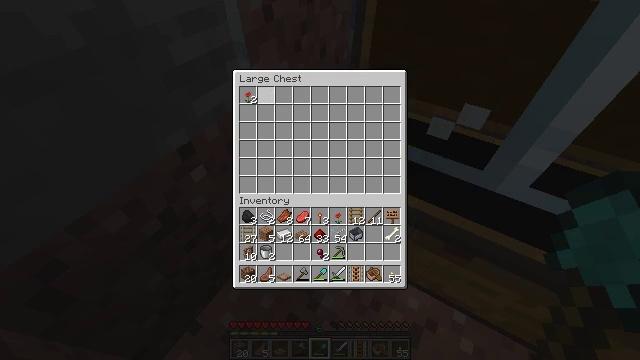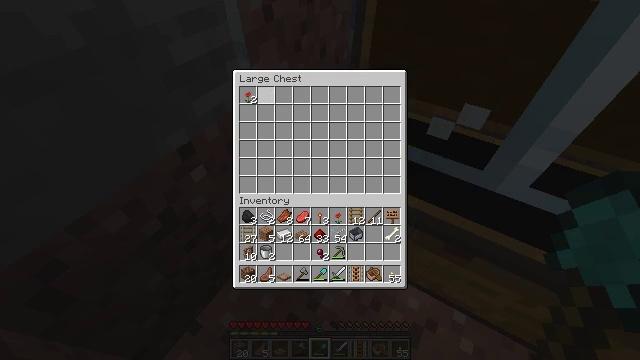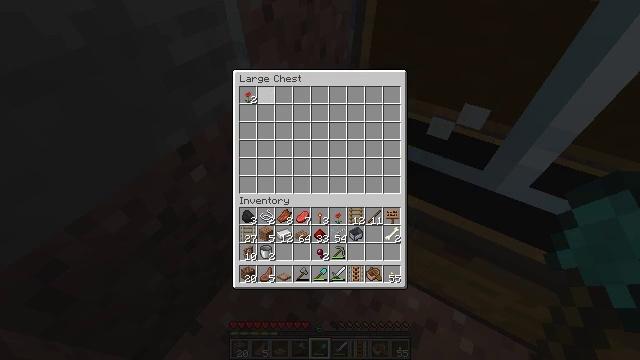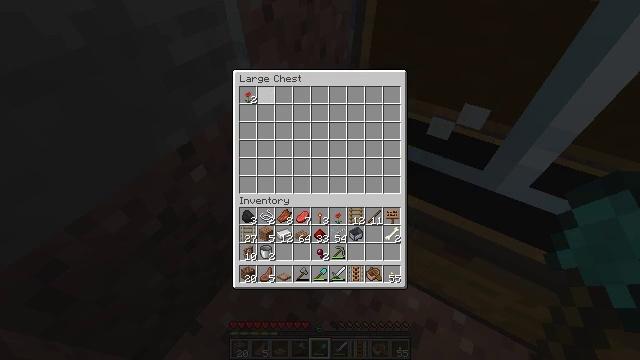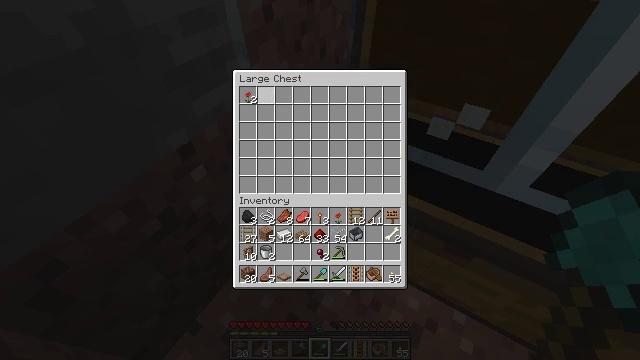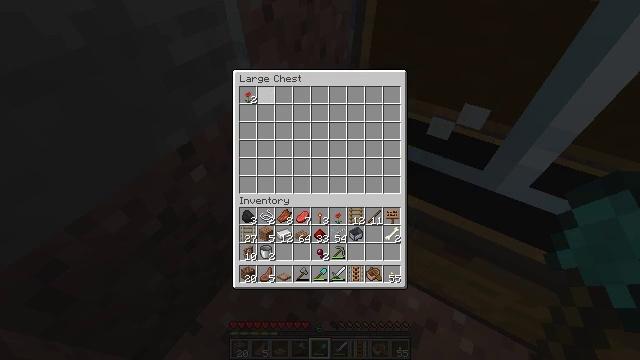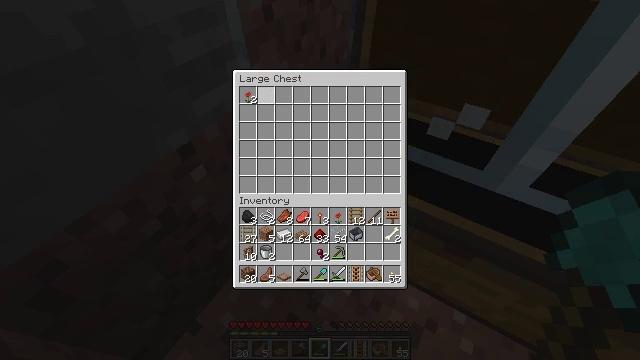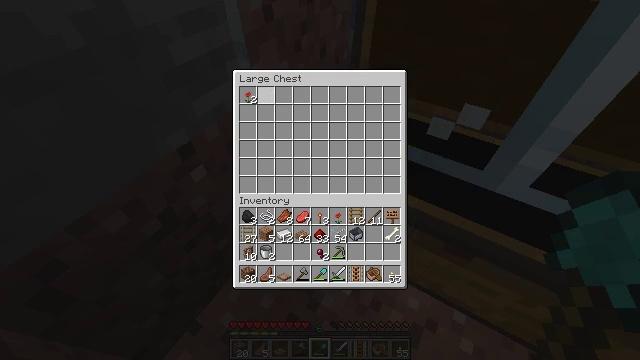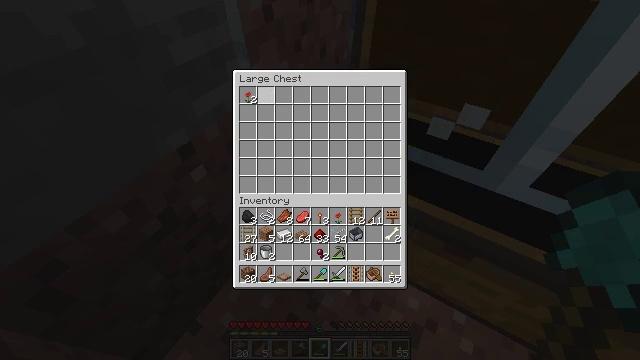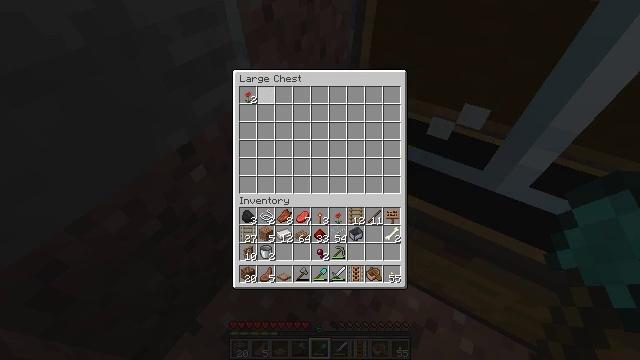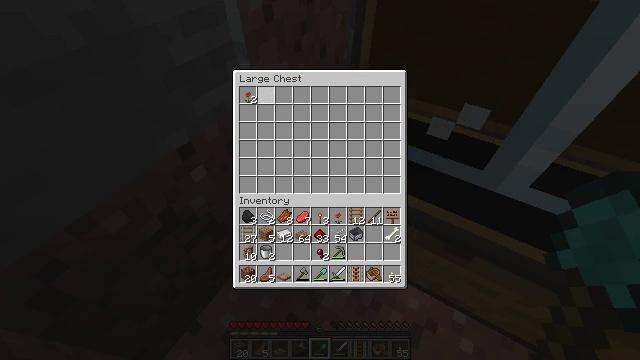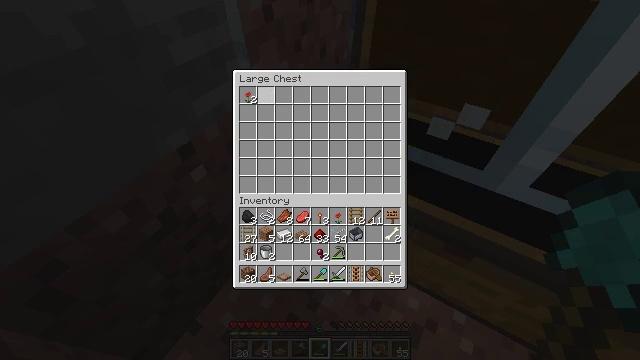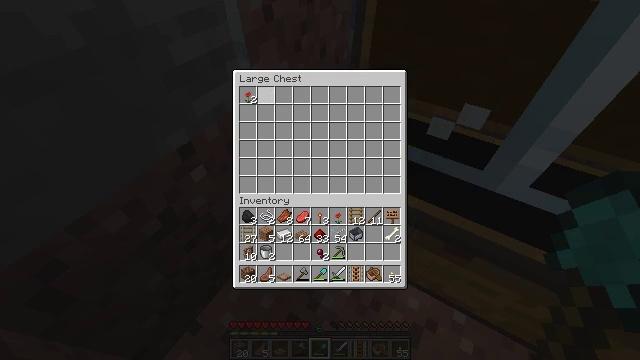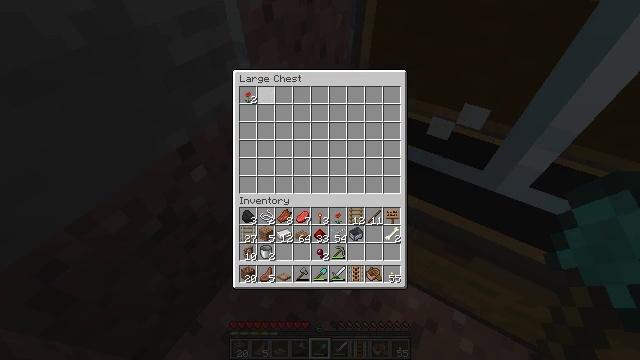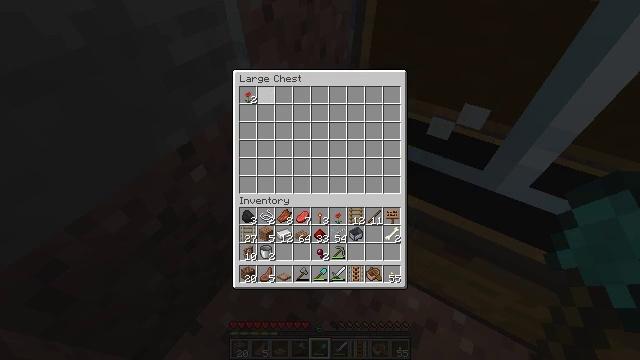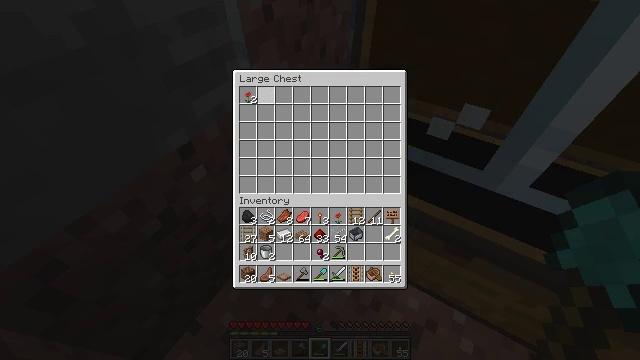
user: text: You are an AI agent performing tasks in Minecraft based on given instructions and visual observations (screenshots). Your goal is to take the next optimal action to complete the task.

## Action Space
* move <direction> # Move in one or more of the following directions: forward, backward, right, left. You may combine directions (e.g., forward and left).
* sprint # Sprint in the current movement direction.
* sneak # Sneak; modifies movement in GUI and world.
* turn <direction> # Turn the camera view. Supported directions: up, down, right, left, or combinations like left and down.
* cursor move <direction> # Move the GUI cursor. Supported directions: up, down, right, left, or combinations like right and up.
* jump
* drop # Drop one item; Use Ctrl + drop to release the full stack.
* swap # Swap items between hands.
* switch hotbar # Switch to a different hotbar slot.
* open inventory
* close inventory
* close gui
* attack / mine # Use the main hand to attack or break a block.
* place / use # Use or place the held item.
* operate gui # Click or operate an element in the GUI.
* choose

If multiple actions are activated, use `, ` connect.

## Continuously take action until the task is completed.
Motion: motion action
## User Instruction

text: Pick up the poppy from the field.
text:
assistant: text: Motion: no_op
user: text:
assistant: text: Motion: no_op
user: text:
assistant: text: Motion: no_op
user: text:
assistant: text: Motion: no_op
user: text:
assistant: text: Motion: no_op
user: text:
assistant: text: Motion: no_op
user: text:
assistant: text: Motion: no_op
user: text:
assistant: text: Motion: no_op
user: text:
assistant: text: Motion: no_op
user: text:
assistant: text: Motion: no_op
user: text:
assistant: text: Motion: no_op
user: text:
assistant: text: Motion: no_op
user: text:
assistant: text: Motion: no_op
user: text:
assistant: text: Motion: no_op
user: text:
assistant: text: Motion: no_op
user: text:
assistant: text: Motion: no_op
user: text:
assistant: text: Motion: no_op
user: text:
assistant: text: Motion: no_op
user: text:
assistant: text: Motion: no_op
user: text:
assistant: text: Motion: no_op
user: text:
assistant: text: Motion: no_op
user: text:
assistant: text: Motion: no_op
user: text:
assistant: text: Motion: no_op
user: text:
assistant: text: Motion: no_op
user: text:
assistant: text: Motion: no_op
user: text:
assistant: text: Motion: no_op
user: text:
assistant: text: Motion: no_op
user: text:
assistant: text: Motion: no_op
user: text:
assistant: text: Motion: no_op
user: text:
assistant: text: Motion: no_op